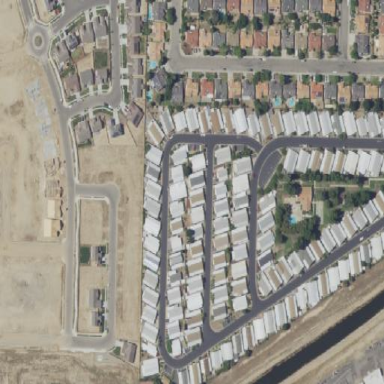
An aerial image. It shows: Residential area designated as manufactured home park.